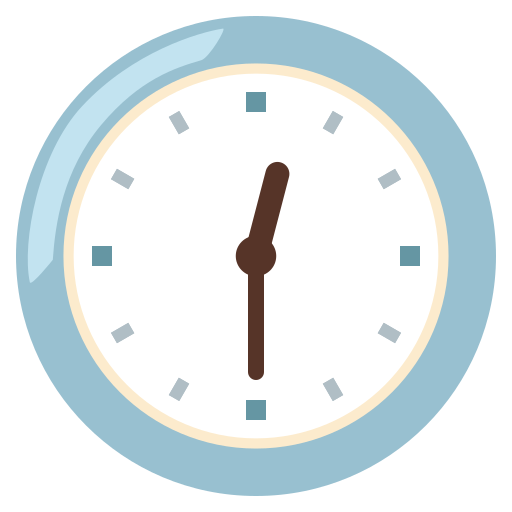
Emoji: 🕧